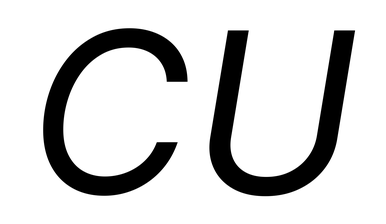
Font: Inter-Italic_Italic